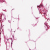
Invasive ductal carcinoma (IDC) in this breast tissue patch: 0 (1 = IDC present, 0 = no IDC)